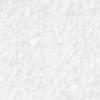
Label: no_change